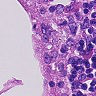
Metastatic tissue present: no